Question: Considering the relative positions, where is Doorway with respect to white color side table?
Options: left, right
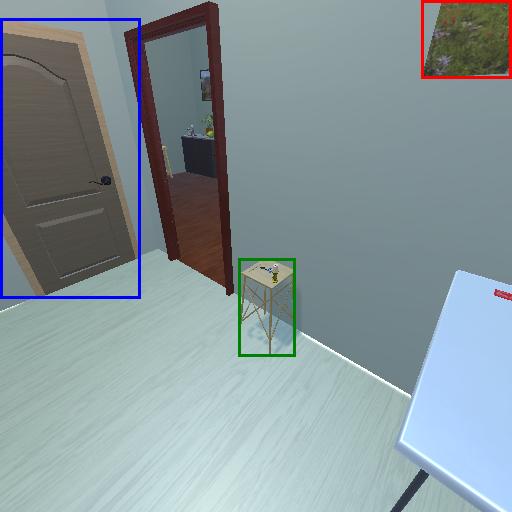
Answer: left